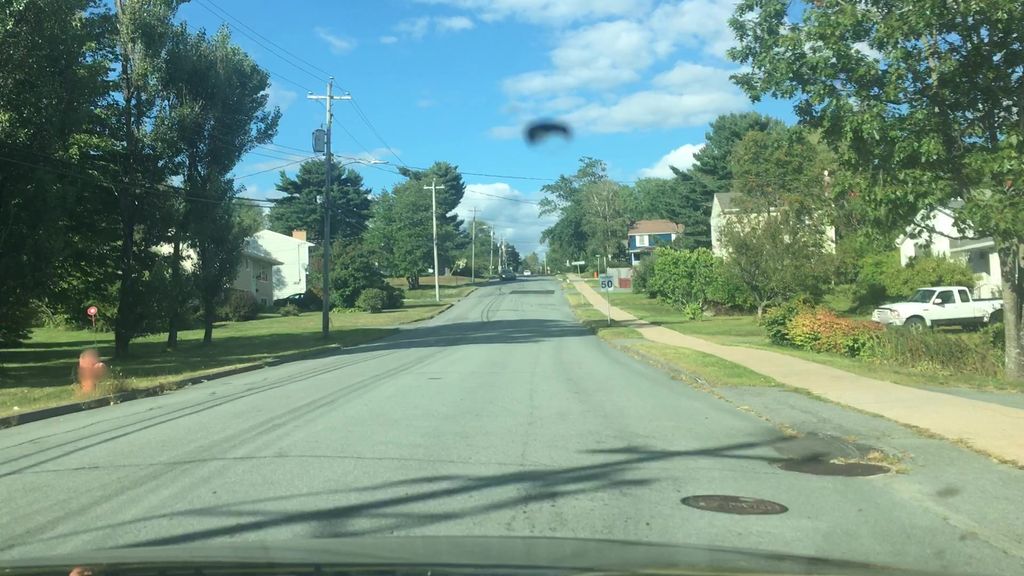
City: halifax